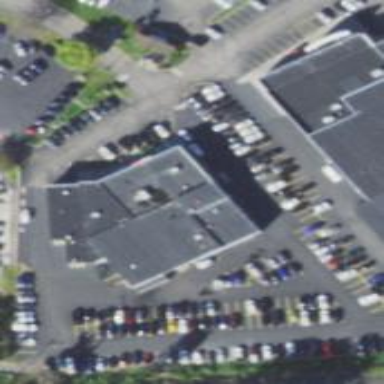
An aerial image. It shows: Retail building with car shop.